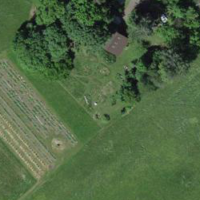
EUNIS habitat code: 52
Species observed at this site:
Cydonia oblonga